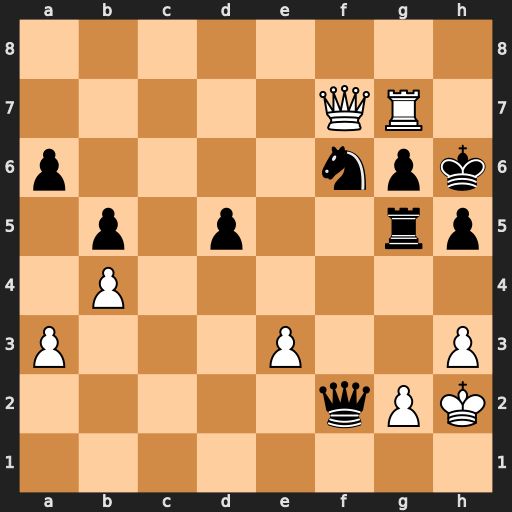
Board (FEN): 8/5QR1/p4npk/1p1p2rp/1P6/P3P2P/5qPK/8
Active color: w
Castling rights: -
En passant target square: -
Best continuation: Rh7+ Nxh7 Qxf2